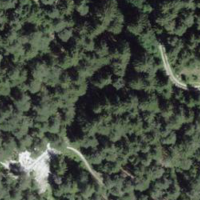
EUNIS habitat code: 45
Species observed at this site:
Lathyrus vernus